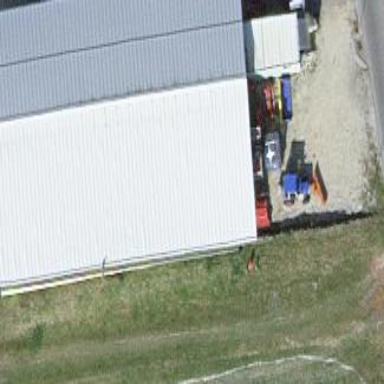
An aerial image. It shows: Gabled roof garage.